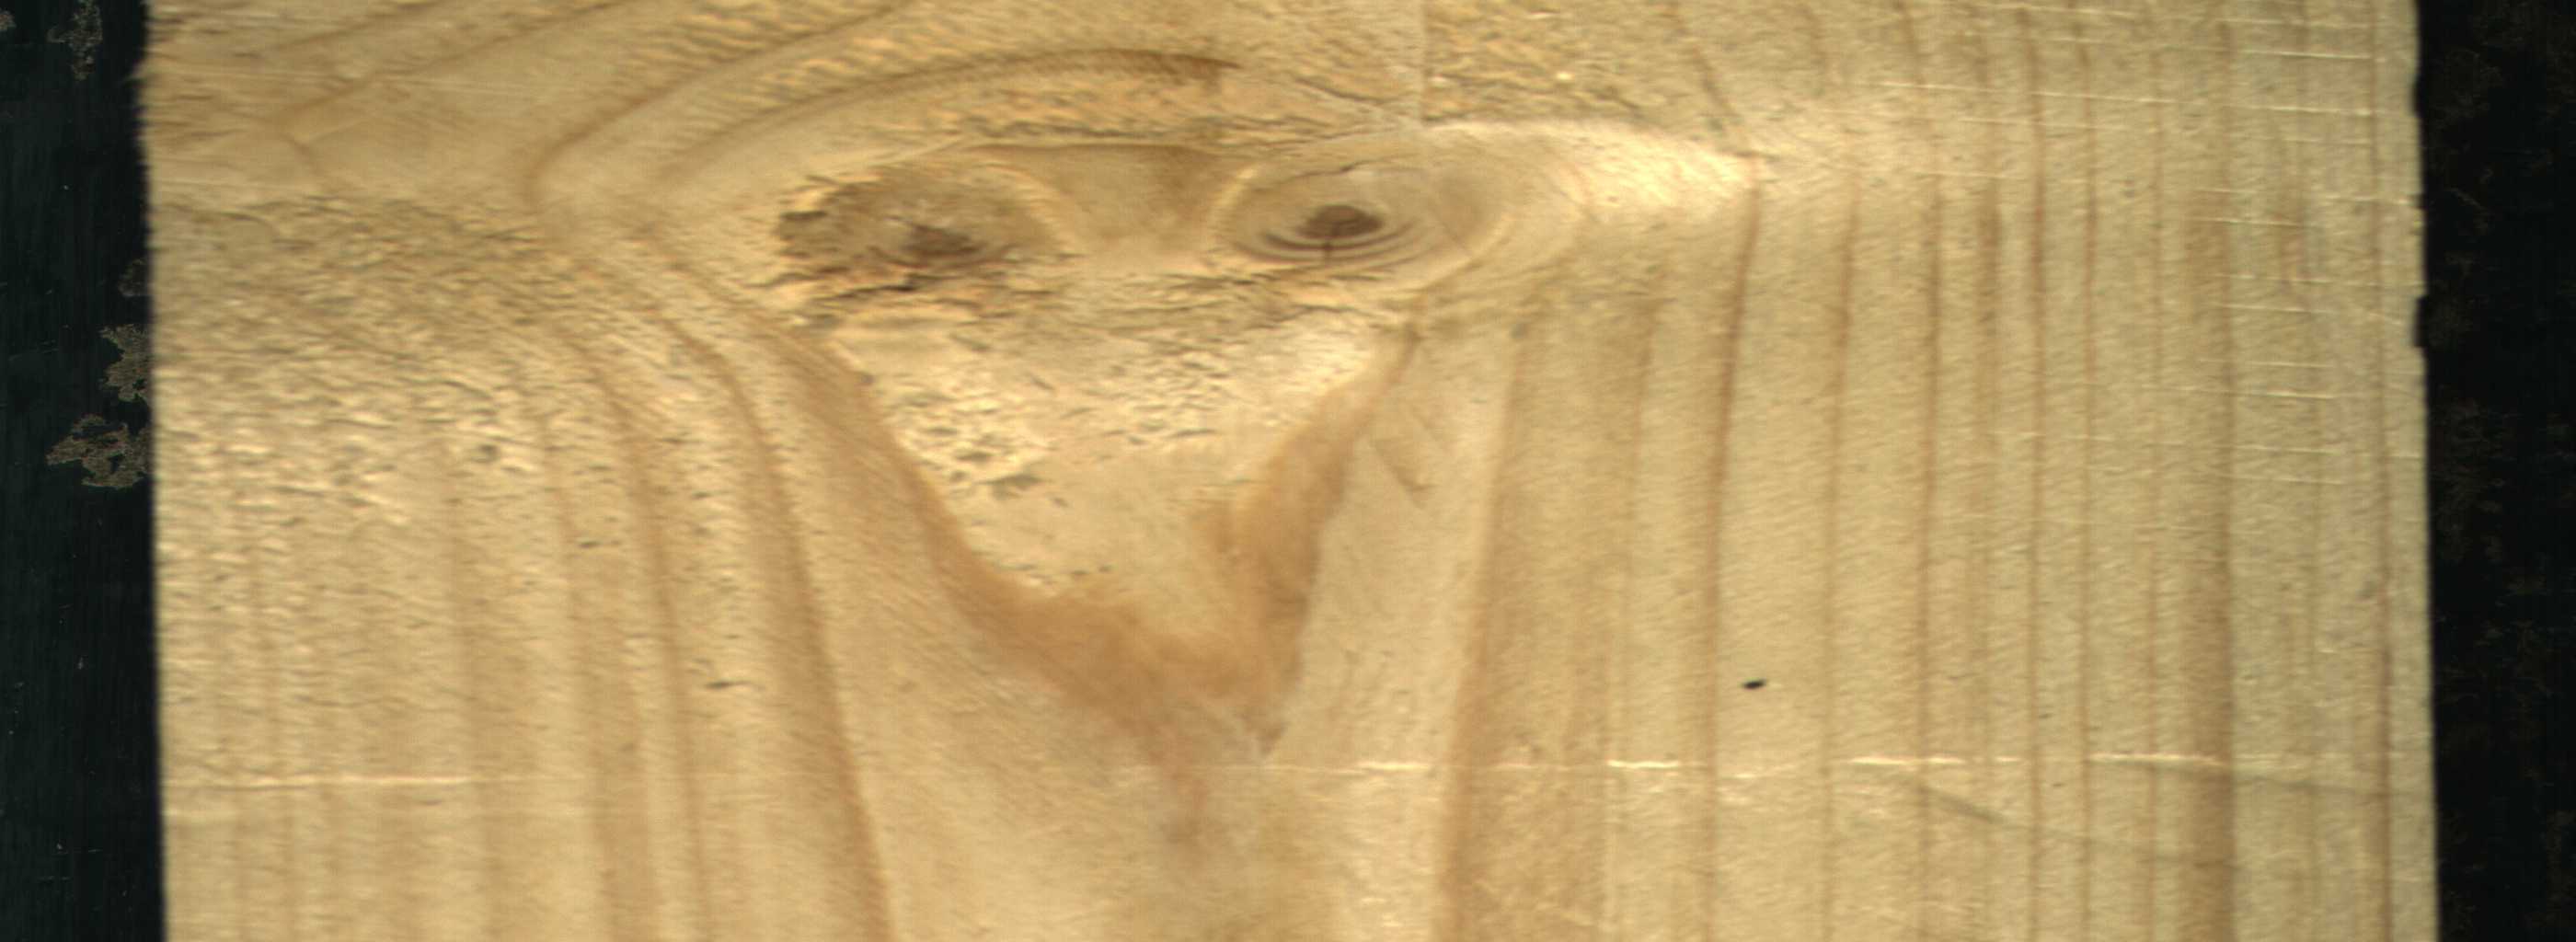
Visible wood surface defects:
Live_Knot
Live_Knot